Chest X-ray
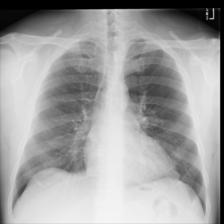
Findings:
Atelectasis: negative
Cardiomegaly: negative
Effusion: negative
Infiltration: negative
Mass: negative
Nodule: negative
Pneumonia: negative
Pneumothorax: negative
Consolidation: negative
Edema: negative
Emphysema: negative
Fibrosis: negative
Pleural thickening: negative
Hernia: negative